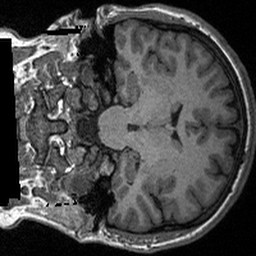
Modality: T1w
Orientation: coronal
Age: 27
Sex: female